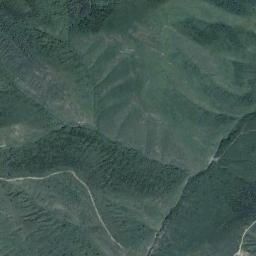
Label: mountain